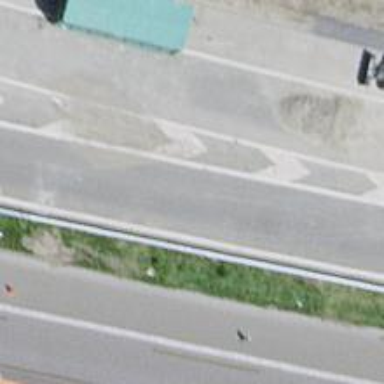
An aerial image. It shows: Motorway link.